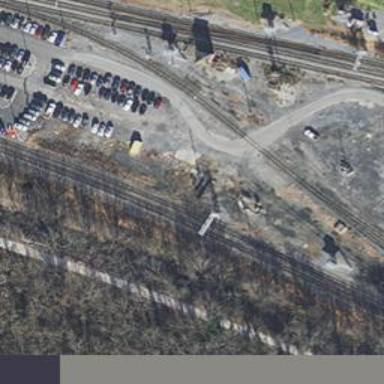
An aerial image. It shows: Railway siding with rails.